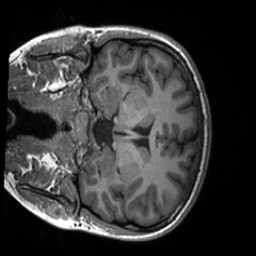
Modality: T1w
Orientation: coronal
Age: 19
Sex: female
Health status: healthy
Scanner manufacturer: siemens
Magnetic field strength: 3 T
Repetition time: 2 s
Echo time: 0.00232 s